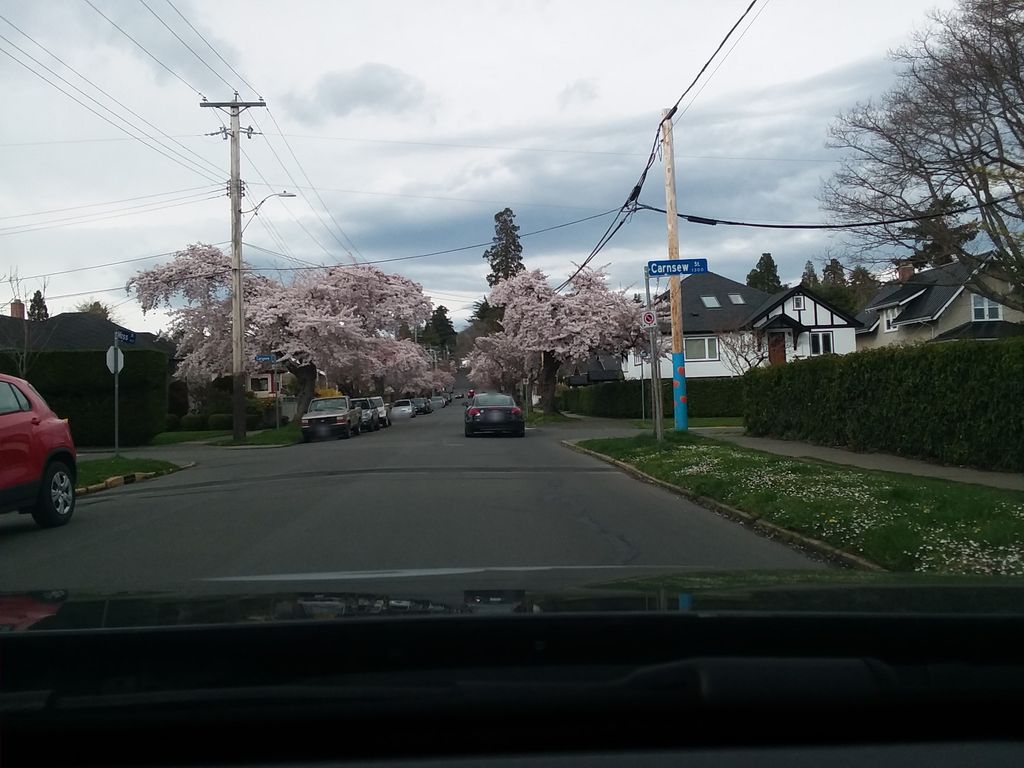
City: victoria